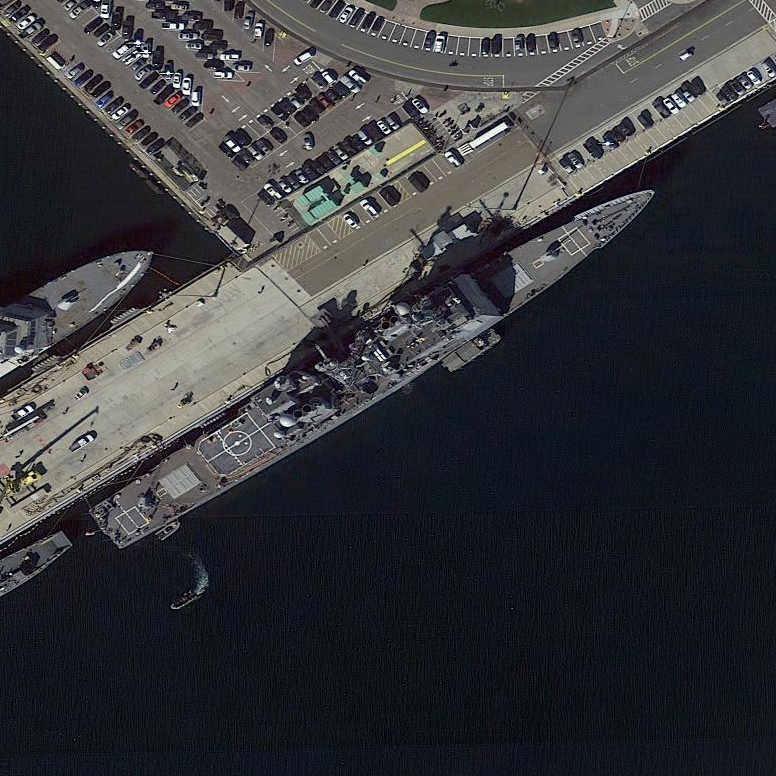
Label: cruiser